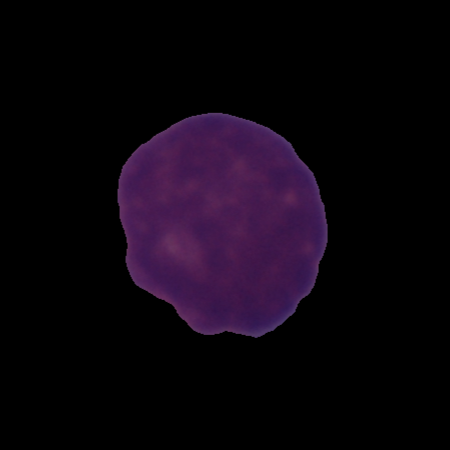
Label: cancer